Interaction volume radius: 5 \u00c5
Interaction volume height: 10 \u00c5
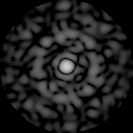
Disorder parameter: 0.8538